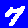
Digit: 7